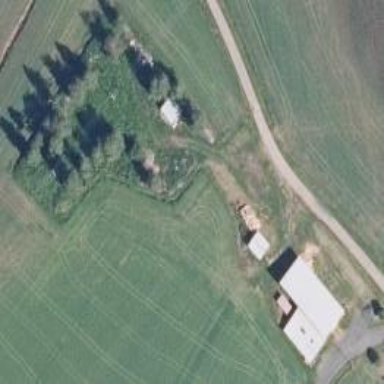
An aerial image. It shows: Farmyard area.